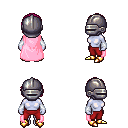
a pixel art fantasy rpg character, female body template, dark elf, purple skin, pink cape, red pants, pink bangs hairstyle, metal helm, white cloth bracers, gold boots, four views (front, back, left, right), 2x2 character sprite sheet, small pixel art, hard edges, no anti-aliasing